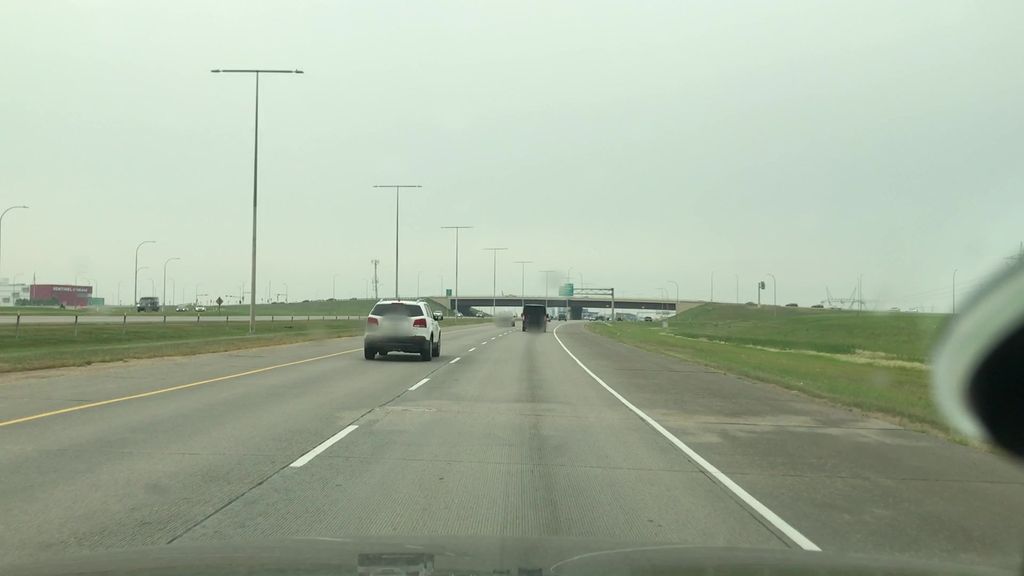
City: edmonton